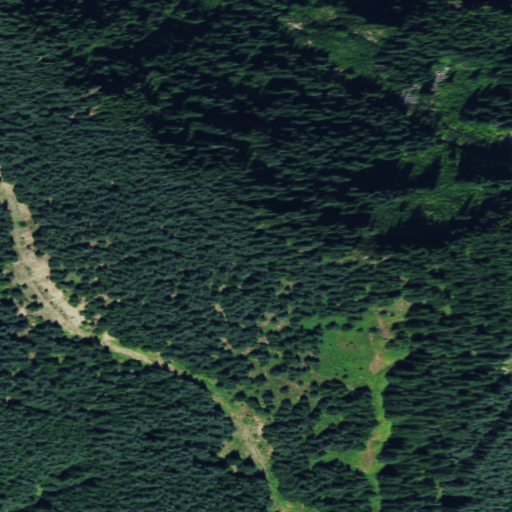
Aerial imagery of mountain in Washington named Mount Washington containing only evergreen forest